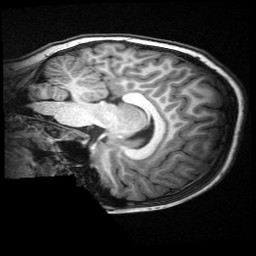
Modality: T1w
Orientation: sagittal
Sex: female